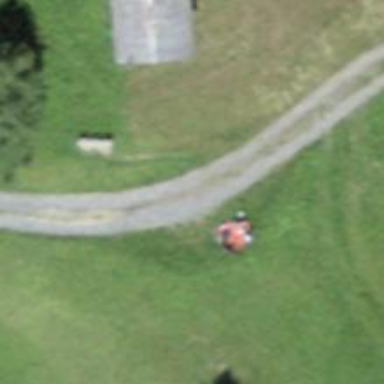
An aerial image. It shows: Bench.